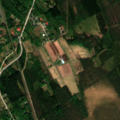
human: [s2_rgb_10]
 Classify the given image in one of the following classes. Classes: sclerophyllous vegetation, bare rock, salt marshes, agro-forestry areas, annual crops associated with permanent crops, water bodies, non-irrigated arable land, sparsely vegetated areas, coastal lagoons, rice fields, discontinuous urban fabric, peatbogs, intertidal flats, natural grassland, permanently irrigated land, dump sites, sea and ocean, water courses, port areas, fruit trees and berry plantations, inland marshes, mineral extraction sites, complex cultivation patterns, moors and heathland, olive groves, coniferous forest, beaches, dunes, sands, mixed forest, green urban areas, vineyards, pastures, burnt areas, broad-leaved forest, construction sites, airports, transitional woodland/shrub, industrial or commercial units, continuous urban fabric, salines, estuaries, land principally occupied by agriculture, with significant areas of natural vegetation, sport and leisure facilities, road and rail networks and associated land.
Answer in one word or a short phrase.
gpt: discontinuous urban fabric, land principally occupied by agriculture, with significant areas of natural vegetation, coniferous forest, mixed forest, transitional woodland/shrub